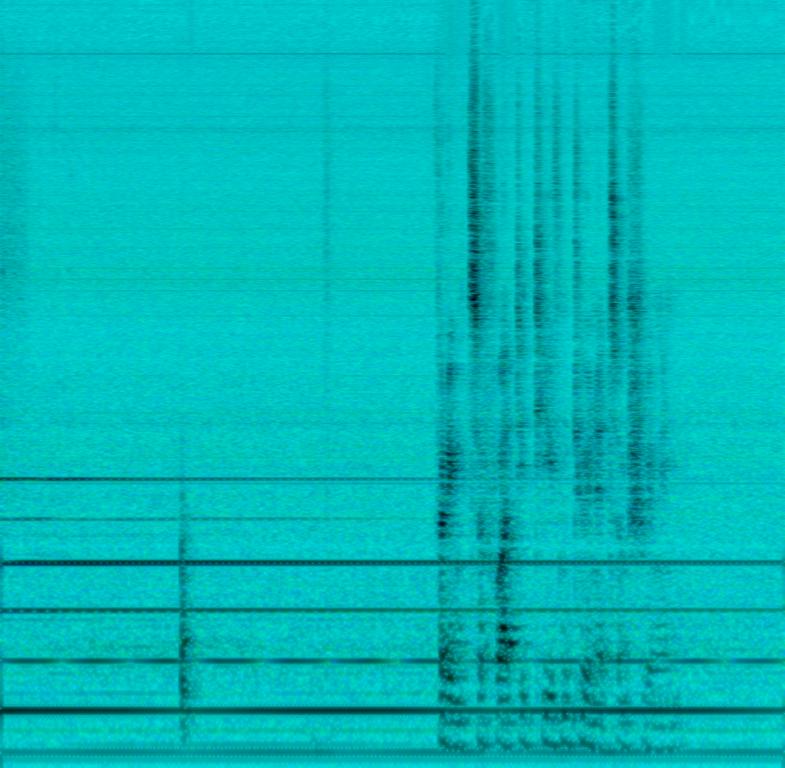
This is an educational recording. There is a male voice speaking in an instructive manner regarding numerous singing bowls in different shapes and sizes. The player hits each singing bowl while describing their feelings. The sound of the bowls could be isolated from the voice for meditation music.